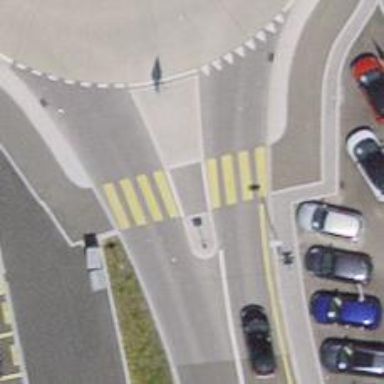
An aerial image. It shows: Uncontrolled crossing with zebra marking and crossing island.